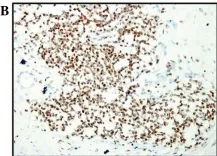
Friend leukemia integration 1.
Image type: pathology (immunostaining)